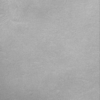
Label: dusty